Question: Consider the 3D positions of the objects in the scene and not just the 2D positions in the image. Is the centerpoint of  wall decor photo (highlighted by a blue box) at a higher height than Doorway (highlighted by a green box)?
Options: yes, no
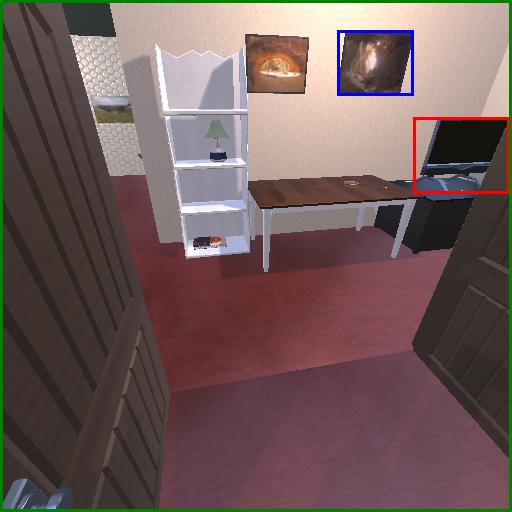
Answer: yes